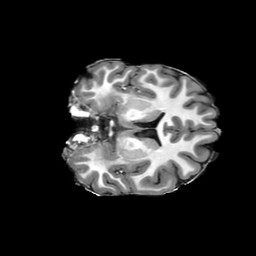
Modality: T1w
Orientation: coronal
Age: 21
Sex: male
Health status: ill